Field crop: maize
Growth stage: 2
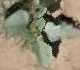
Species: datura